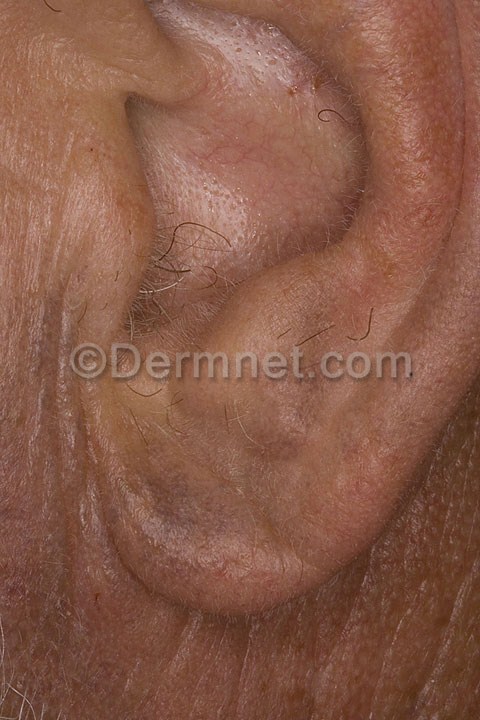
Disease: Exanthems and Drug Eruptions